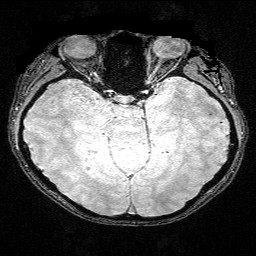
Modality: FLASH
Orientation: coronal
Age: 26
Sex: female